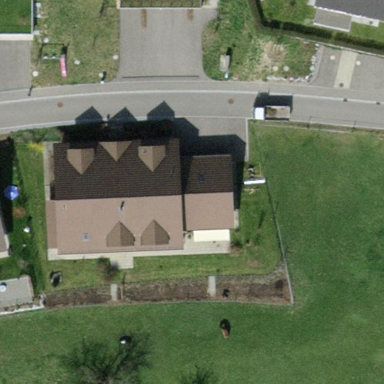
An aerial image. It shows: Detached building with gabled tile roof.